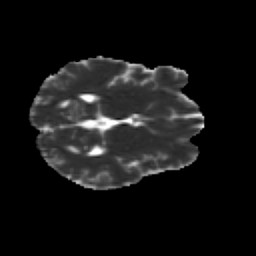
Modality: MD
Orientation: axial
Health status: healthy
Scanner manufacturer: siemens
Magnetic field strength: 3 T
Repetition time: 10 s
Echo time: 0.092 s